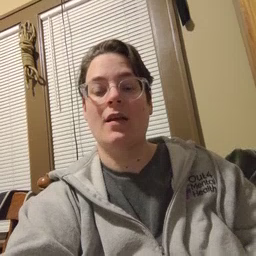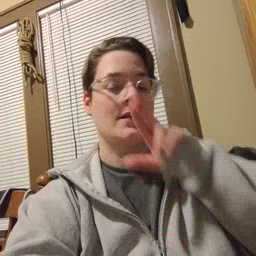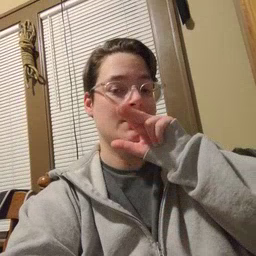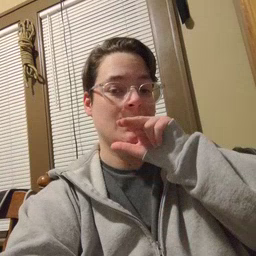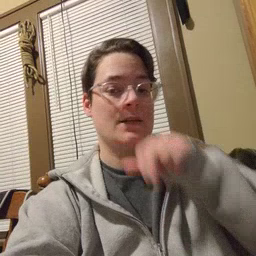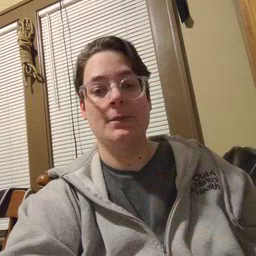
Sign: tongue